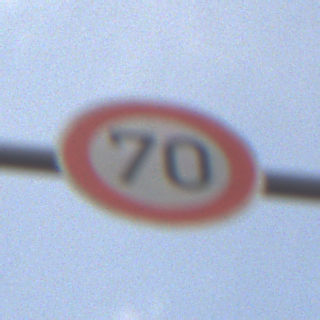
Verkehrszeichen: Geschwindigkeit70
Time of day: Midday
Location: Outdoor (Nature)
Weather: PartlyCloudy
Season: NotSpecified
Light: Natural